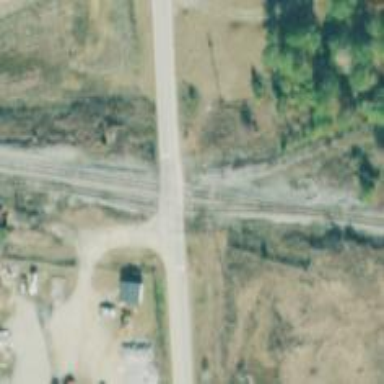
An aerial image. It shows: Abandoned spur railway.